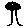
Label: tree